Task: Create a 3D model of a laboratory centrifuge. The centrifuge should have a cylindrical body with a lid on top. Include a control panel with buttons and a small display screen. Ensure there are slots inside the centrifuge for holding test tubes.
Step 454:
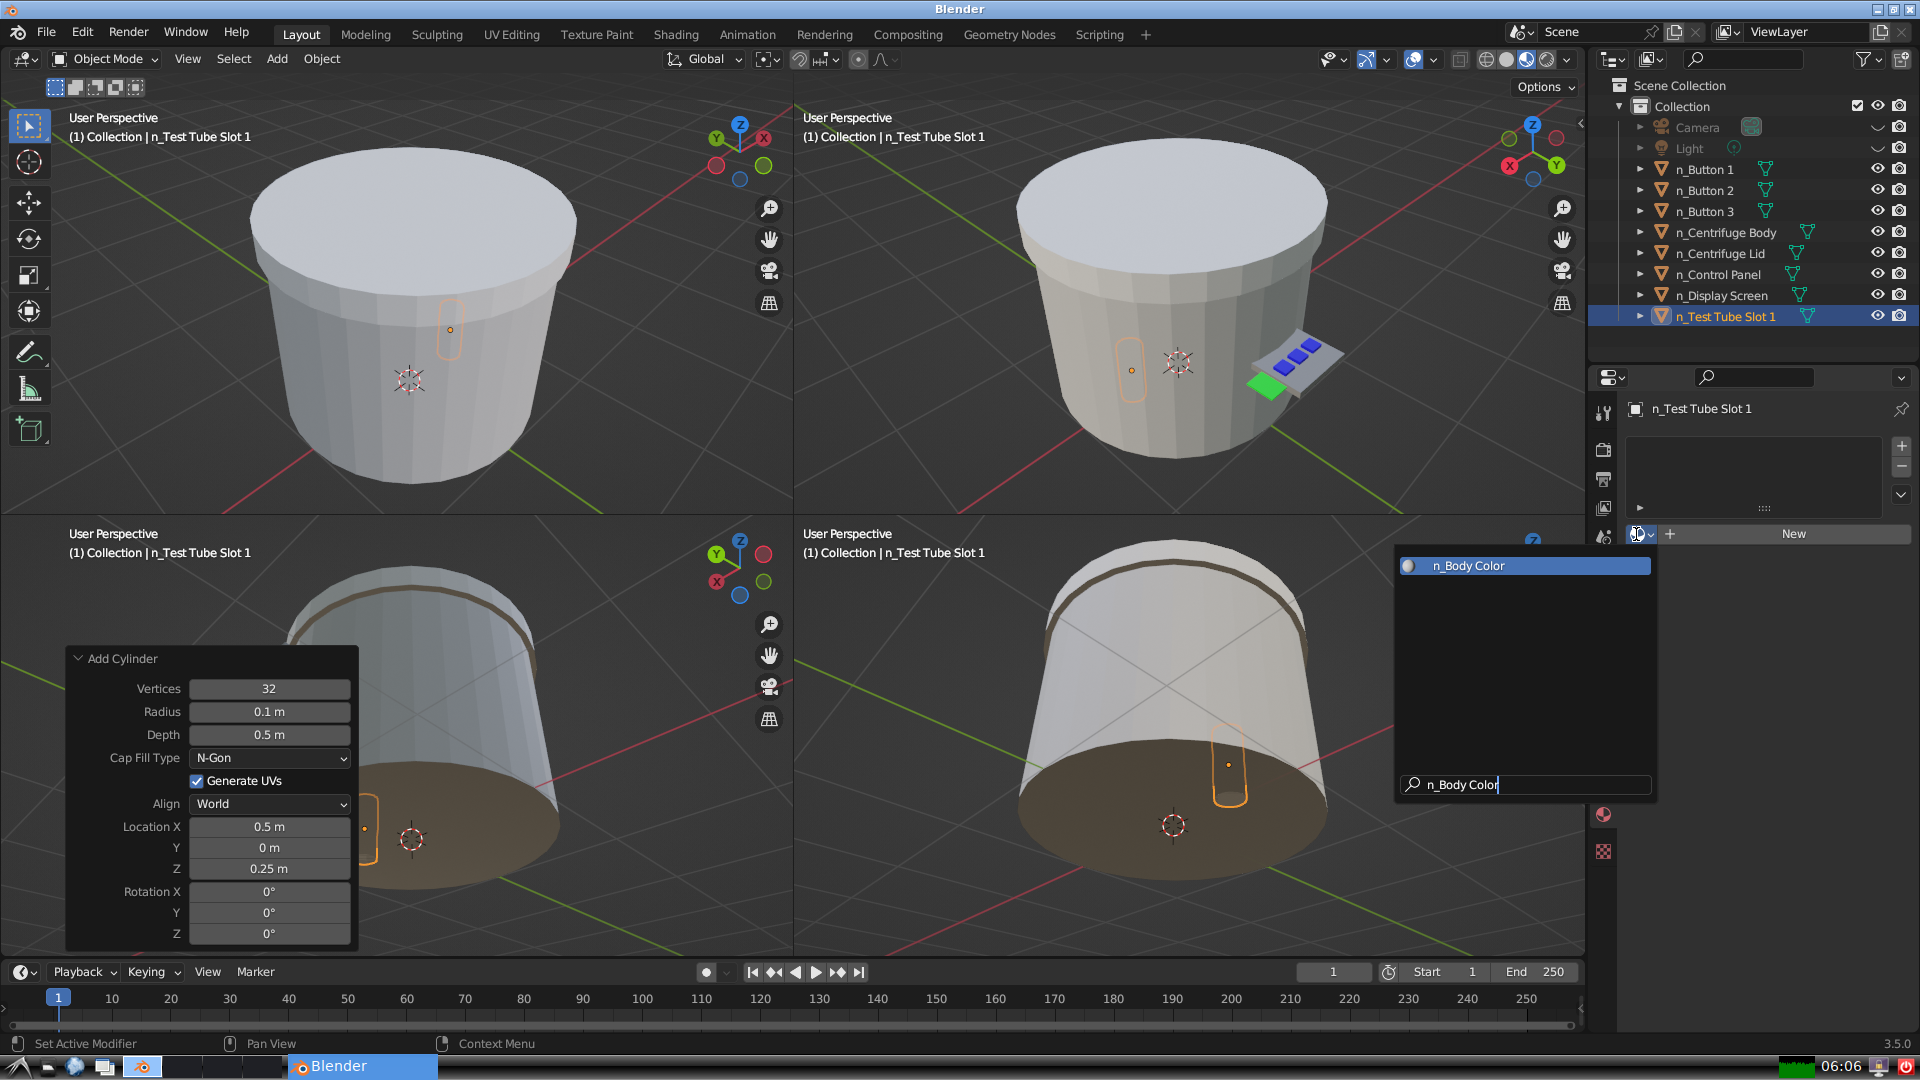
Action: {"key_press": ['Return']}